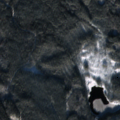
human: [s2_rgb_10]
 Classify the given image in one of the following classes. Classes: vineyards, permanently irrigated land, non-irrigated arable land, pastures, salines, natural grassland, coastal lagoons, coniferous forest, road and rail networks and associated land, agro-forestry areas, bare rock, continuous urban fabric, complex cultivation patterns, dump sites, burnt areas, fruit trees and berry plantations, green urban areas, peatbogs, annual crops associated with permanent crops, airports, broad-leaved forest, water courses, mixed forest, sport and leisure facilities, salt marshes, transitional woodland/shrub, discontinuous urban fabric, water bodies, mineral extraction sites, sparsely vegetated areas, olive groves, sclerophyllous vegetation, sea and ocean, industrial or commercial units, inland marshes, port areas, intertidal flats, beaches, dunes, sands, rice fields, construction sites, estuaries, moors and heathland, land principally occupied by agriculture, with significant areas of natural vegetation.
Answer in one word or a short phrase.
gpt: coniferous forest, mixed forest, transitional woodland/shrub